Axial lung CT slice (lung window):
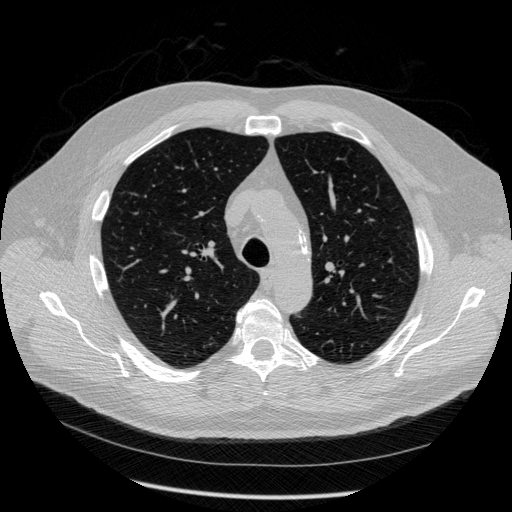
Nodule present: no